Question: I'm trying to update a VB.NET Web Project done by someone else about 5 years ago using Visual Studio 2008.
The webform I am stumped on now has two (2) <URL>.
I need to fix the failing part!
Below is a <URL> 'ibComplete' that is failing:
'''
<asp:GridView ID="GridView1" Font-Size="Small" AllowPaging="true" PageSize="25" OnRowCommand="gridview1_RowCommand" OnSelectedIndexChanged="gridview1_SelectedIndexChanged" OnRowDataBound="gridview1_RowDataBound" runat="server" Visible="False" AutoGenerateColumns="False" DataSourceID="SqlDataSource1" Width="950px" BackColor="White" DataKeyNames="partid,primary_vendor,PART_DESCRIPTION,PRI_VENDOR_NAME,MIN_REORD_QTY,PUOM,Revised_Date">
<Columns>
<asp:TemplateField HeaderText="">
<ItemStyle Width="30px" />
<ItemTemplate>
<asp:ImageButton ID="ibComplete" CommandName="Complete" Width="17px" Height="15px" ImageUrl="~/Images/uncheck.jpg" runat="server" CommandArgument="<%# CType(Container,GridViewRow).RowIndex %>" />
</ItemTemplate>
<HeaderTemplate>
<asp:LinkButton ID="lbaddAll" CommandName="AddAll" runat="server">All</asp:LinkButton>
</HeaderTemplate>
...
'''
OK, for the ImageButton ibComplete, I have set a breakpoint on the RowCommand:
'''
Protected Sub gridview1_RowCommand(ByVal sender As Object, ByVal e As System.Web.UI.WebControls.GridViewCommandEventArgs)
Try
Dim GridView1 As GridView = CType(gvVendor.SelectedRow.FindControl("GridView1"), GridView)
m_emp = m_master.Employee ' EmployeeManager.getEmployeeListByEmpLogin(empName.Trim)
If e.CommandName = "Complete" Then
'''
However, before it is ever hit, I have some odd looking "eval code" file that is throwing an error here:
'''
_endPostBack: function PageRequestManager$_endPostBack(error, executor, data) {
if (this._request === executor.get_webRequest()) {
this._processingRequest = false;
this._additionalInput = null;
this._request = null;
}
var eventArgs = new Sys.WebForms.EndRequestEventArgs(error, data ? data.dataItems : {}, executor);
Sys.Observer.raiseEvent(this, "endRequest", eventArgs);
if (error && !eventArgs.get_errorHandled()) {
throw error;
}
},
'''
The error, reported through the VS2008 GUI, is simply this:
> JavaScript runtime error:
Sys.WebForms.PageRequestManagerServerErrorException: Input string was not in a correct format.

This code doesn't even exist in my document, and on the tab for it in VS2008, it is called . It vanishes as soon as I stop my project, so I can't really edit any of it.
I realize this is very hard for most to understand, and that I'll likely need to include something else for someone to be able to answer me. That's fine! Just tell me what I need to include.
## How do I fix this error?
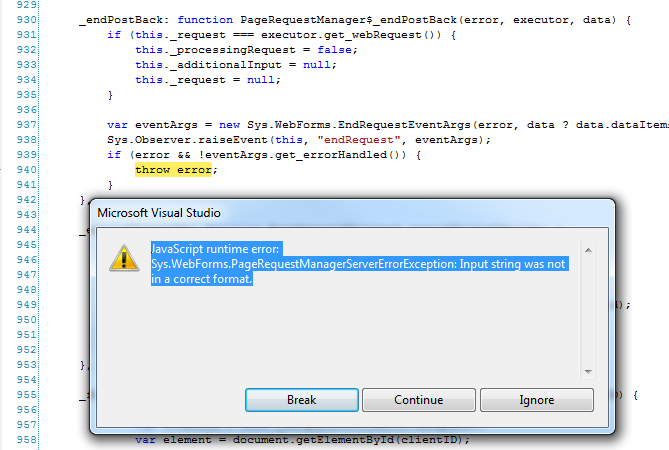
Answer: This is likely an issue with a change made in IE 10 that sends the coordinates of Image inputs in decimal format instead of as integers.
Some suggested fixes include:
1. Upgrading to the .Net 4.5 Framework
2. Setting compatibility mode to IE8/9 meta http-equiv="X-UA-Compatible" content="IE=8"
3. Applying these patches:
.Net 4.0
<URL>
.Net 2.0
<URL>
<URL>
The Bug Report URL is <URL>